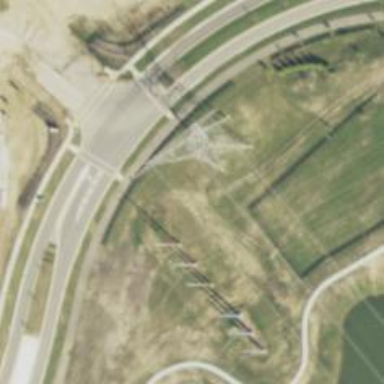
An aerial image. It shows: Lattice structure tower used for power distribution.